Interaction volume radius: 10 \u00c5
Interaction volume height: 15 \u00c5
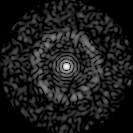
Disorder parameter: 0.8297